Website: bh-photo
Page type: delivery-shipping
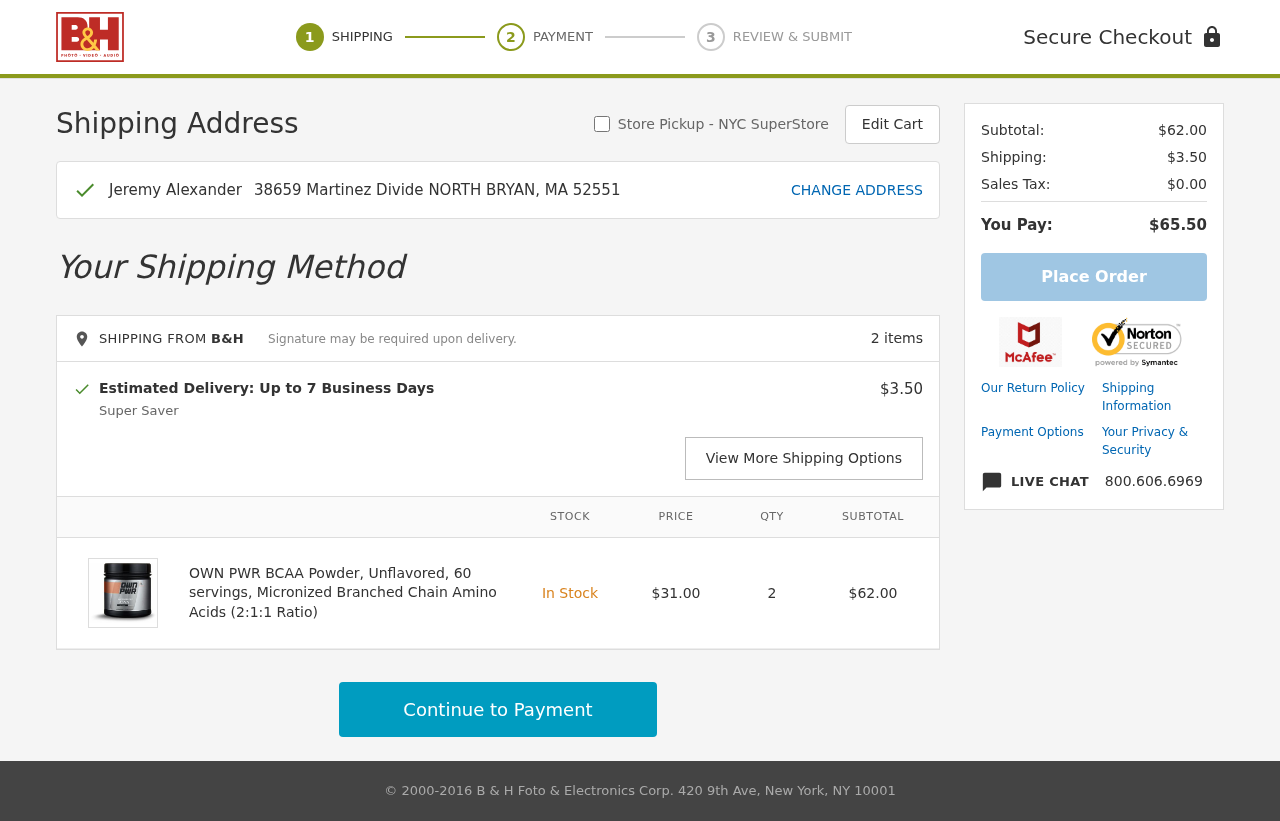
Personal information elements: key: PII_FULLNAME
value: Jeremy Alexander
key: PII_STREET
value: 38659 Martinez Divide
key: PII_CITY_STATE_ZIP
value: NORTH BRYAN, MA 52551
Product elements: key: PRODUCT1_NAME
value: OWN PWR BCAA Powder, Unflavored, 60 servings, Micronized Branched Chain Amino Acids (2:1:1 Ratio)
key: PRODUCT1_PRICE
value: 31
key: PRODUCT1_QUANTITY
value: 2
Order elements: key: ORDER_NUM_ITEMS
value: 2 items
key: ORDER_DELIVERY_DATE
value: Estimated Delivery: Up to 7 Business Days
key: ORDER_SHIPPING_COST
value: $3.50
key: ORDER_SUBTOTAL
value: $62.00
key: ORDER_SUBTOTAL2
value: $62.00
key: ORDER_SHIPPING_COST2
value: $3.50
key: ORDER_TAX
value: $0.00
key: ORDER_TOTAL
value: $65.50